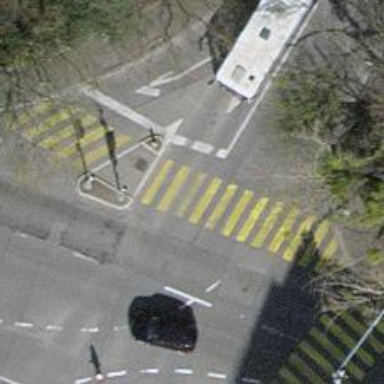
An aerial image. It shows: Road crossing with traffic signals.